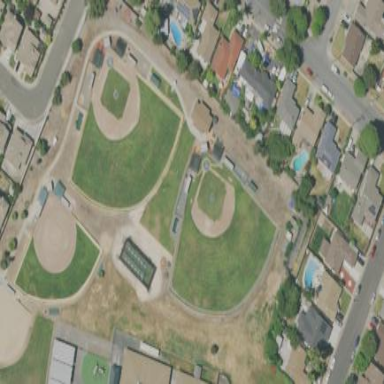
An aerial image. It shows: Baseball pitch for leisure land activities.